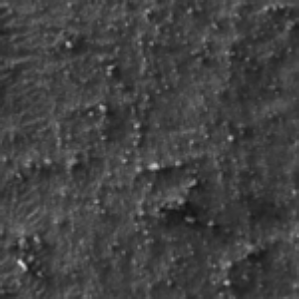
Label: frost